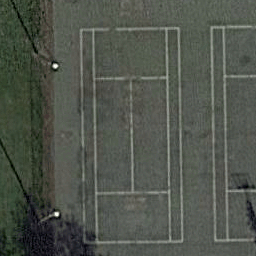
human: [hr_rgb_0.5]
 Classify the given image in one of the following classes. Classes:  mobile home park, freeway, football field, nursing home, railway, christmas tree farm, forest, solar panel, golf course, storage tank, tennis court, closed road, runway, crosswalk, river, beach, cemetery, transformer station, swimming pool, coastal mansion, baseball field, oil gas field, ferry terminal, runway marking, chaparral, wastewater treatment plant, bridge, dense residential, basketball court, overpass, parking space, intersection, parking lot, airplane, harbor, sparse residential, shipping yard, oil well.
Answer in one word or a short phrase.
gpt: tennis court